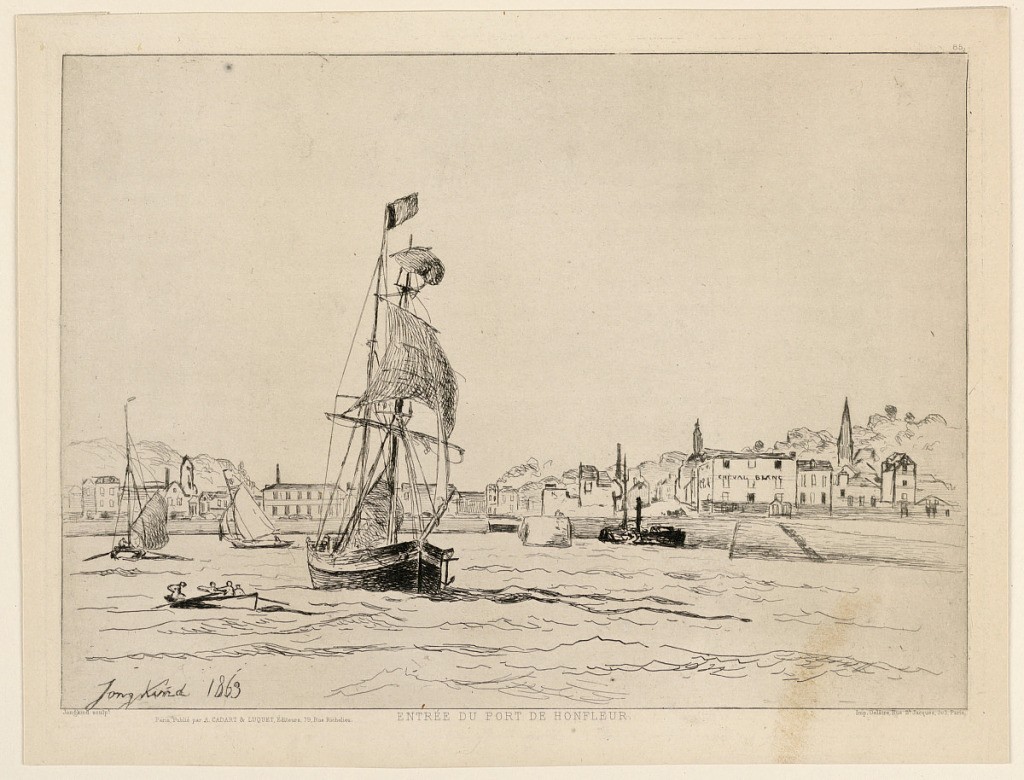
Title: Entree du Port de Honfleur (Entrance to the Port of Honfleur)
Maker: Johan Barthold Jongkind, Dutch, 1819 - 1891
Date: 1863
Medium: Etching in dark brown ink on paper
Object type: Print
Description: A harbour view. a large sailing ship in foreground; at left, a row boat; in mid-center, two sailing boats. In the background are houses with a hill at left, trees behind. Inscribed, lower left: "Jong-kind 1863"; below, on margin: "Entree du Port de Honfleir"; lower right: Delâtre... Paris.